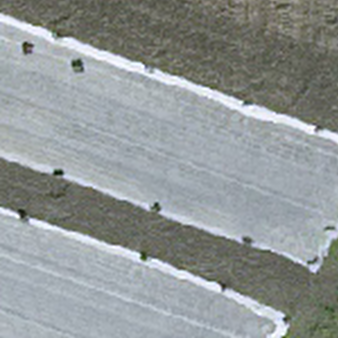
Label: other